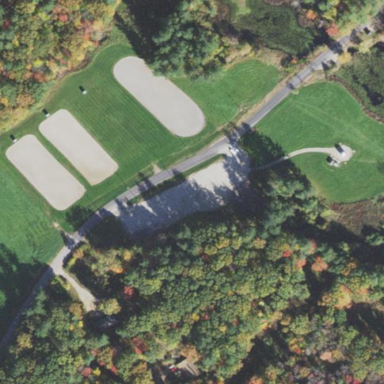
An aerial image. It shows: Parking area with unpaved surface.